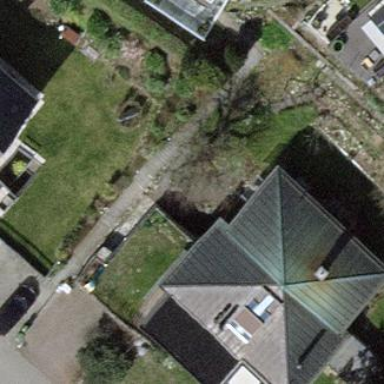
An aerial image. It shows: Detached building.